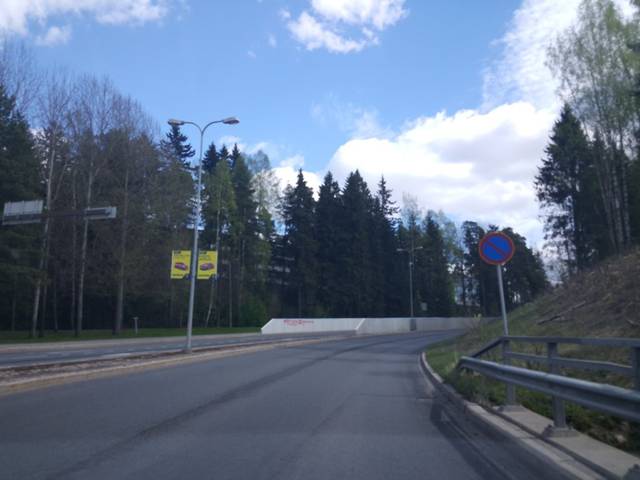
Region: Finland
Coordinates: 60.265, 24.865